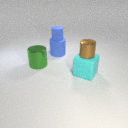
small blue rubber cylinder behind small brown metal cylinder